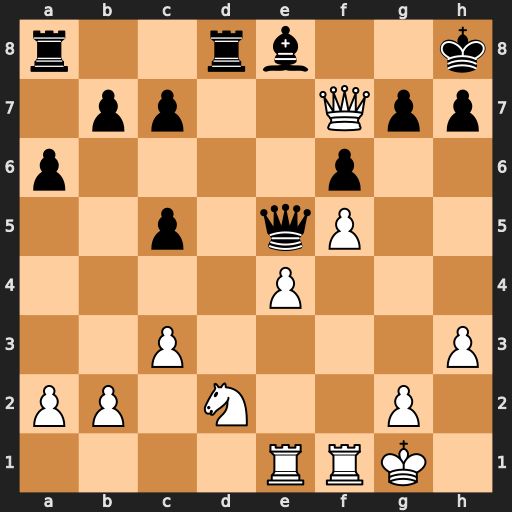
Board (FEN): r2rb2k/1pp2Qpp/p4p2/2p1qP2/4P3/2P4P/PP1N2P1/4RRK1
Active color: w
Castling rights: -
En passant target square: -
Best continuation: Qf8#